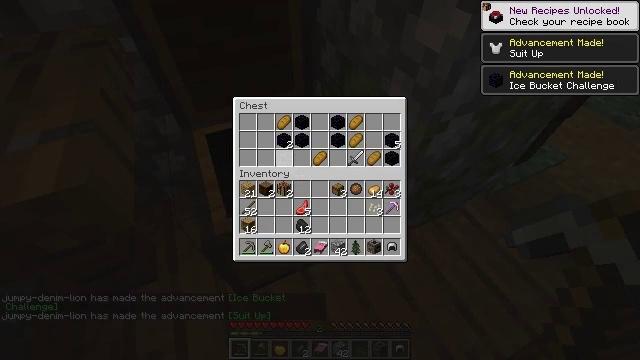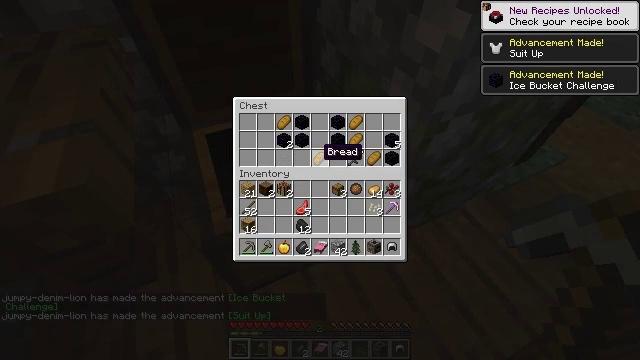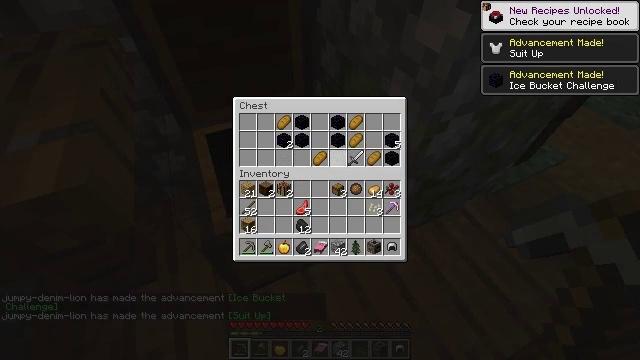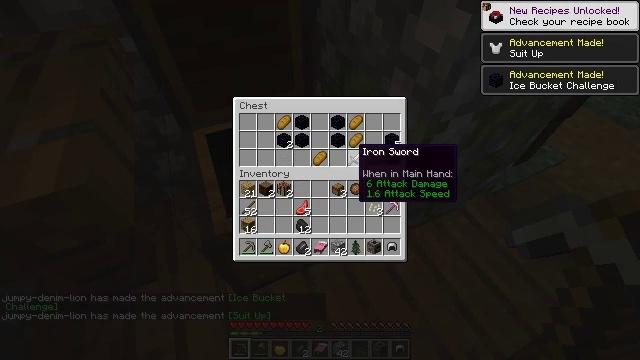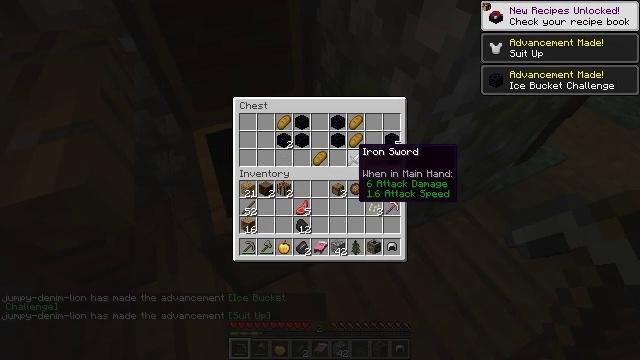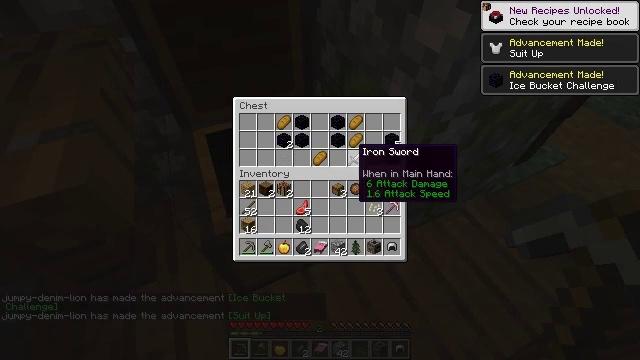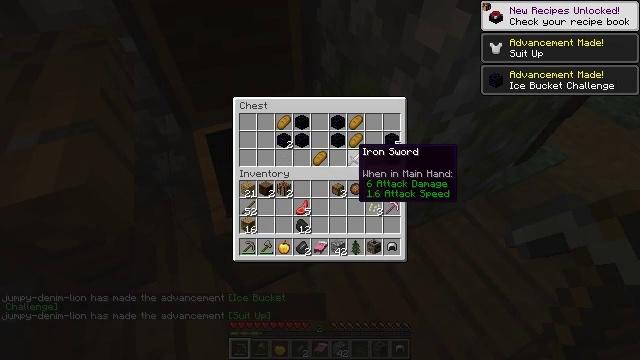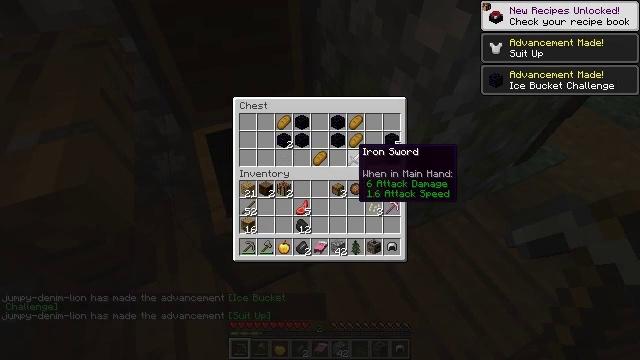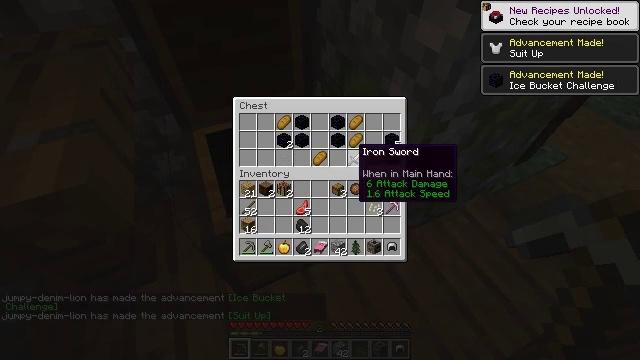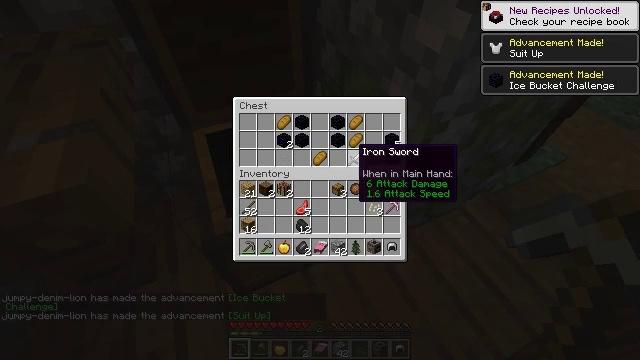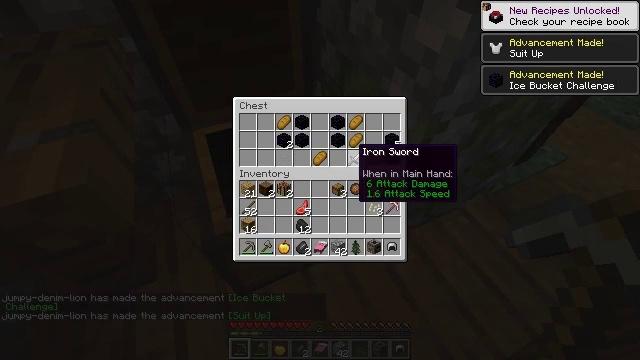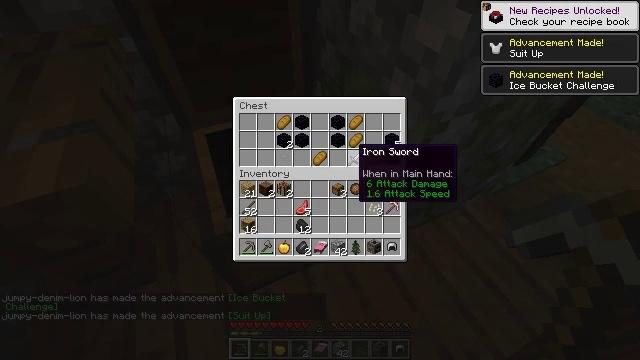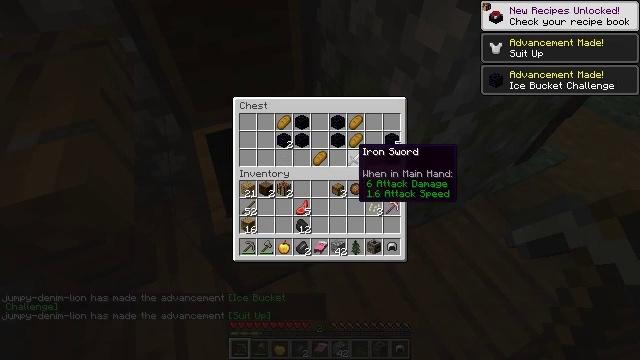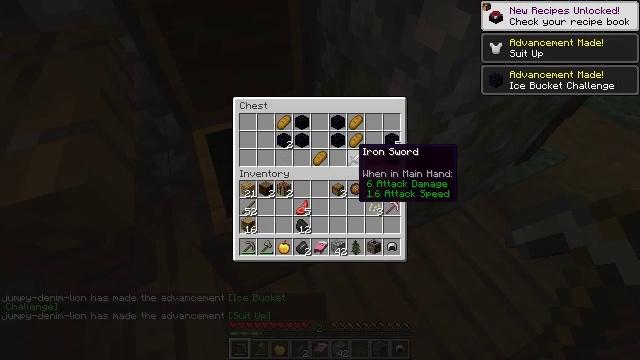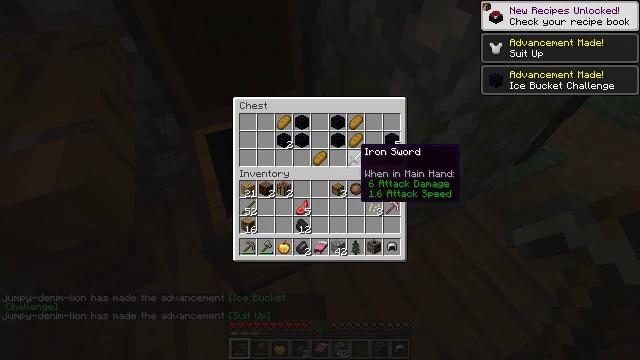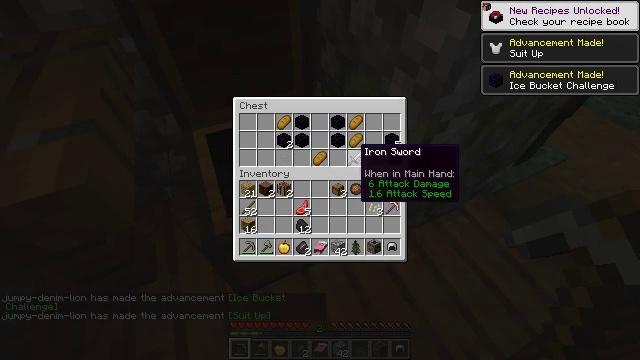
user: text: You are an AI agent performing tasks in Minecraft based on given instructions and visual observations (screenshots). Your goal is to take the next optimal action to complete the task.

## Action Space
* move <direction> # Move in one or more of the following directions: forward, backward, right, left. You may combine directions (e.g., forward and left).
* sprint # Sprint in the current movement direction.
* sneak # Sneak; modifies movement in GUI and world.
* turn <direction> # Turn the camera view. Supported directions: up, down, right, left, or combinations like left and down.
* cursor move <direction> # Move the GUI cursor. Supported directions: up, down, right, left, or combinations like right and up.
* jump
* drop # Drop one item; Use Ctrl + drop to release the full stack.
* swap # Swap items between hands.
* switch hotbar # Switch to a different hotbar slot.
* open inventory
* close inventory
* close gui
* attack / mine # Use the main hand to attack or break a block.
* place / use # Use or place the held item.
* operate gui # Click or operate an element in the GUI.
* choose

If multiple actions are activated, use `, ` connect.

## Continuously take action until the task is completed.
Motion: motion action
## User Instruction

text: Gather the chest from its place.
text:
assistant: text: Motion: sneak, cursor move right
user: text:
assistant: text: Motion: sneak, cursor move right
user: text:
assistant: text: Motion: sneak, cursor move right
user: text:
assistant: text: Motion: sneak
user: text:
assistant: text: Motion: sneak
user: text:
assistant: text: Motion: sneak
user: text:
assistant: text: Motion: sneak
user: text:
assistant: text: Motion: sneak
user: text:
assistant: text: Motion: sneak
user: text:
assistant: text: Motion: sneak
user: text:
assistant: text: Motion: sneak
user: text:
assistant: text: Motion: sneak
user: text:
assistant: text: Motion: sneak
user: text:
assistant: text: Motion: sneak
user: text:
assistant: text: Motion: sneak
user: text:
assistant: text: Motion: sneak, operate gui
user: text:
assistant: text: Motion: sneak, cursor move right, operate gui
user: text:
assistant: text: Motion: sneak, cursor move right
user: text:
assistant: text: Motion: sneak
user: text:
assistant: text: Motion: sneak
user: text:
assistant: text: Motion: sneak
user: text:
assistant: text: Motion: sneak
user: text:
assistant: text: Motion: sneak
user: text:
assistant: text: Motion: sneak
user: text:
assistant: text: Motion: sneak
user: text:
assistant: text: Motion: sneak
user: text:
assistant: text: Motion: sneak
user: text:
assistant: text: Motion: sneak
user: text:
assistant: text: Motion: sneak
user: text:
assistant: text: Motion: sneak, operate gui